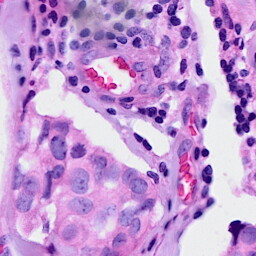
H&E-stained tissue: Breast